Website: slack
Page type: billing-address
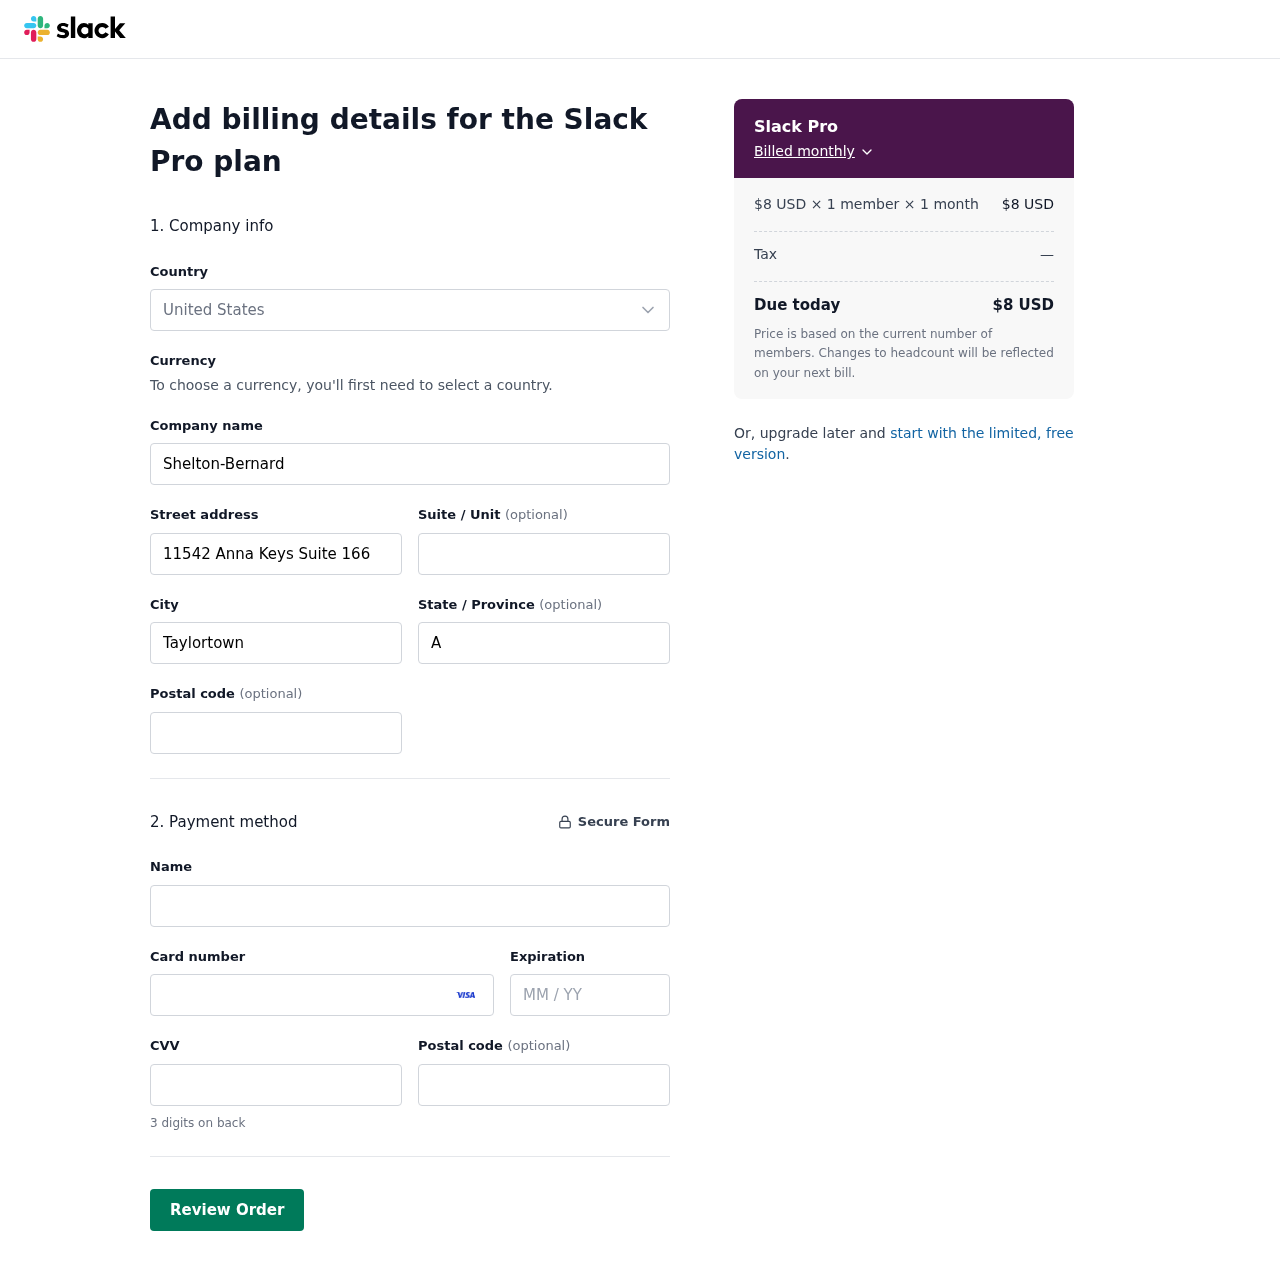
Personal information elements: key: PII_CARD_CVV
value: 748
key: PII_CARD_EXPIRY
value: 10/26
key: PII_CARD_NUMBER
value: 4770 0550 6357 4861
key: PII_CITY
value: Taylortown
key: PII_COMPANY
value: Shelton-Bernard
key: PII_COUNTRY
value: United States
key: PII_FULLNAME
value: Ashley Campos
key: PII_POSTCODE
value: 33728
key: PII_STATE
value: Alabama
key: PII_STREET
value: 11542 Anna Keys Suite 166
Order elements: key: ORDER_PLAN_PRICE
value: $8 USD
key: ORDER_NUM_MEMBERS
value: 1 member
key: ORDER_NUM_MONTHS
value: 1 month
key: ORDER_SUBTOTAL
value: $8 USD
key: ORDER_TAX
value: —
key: ORDER_TOTAL
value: $8 USD